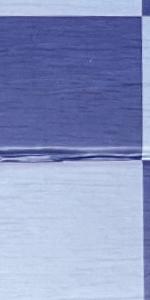
Label: Empty